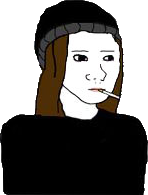
Label: 5_Trad_Wife